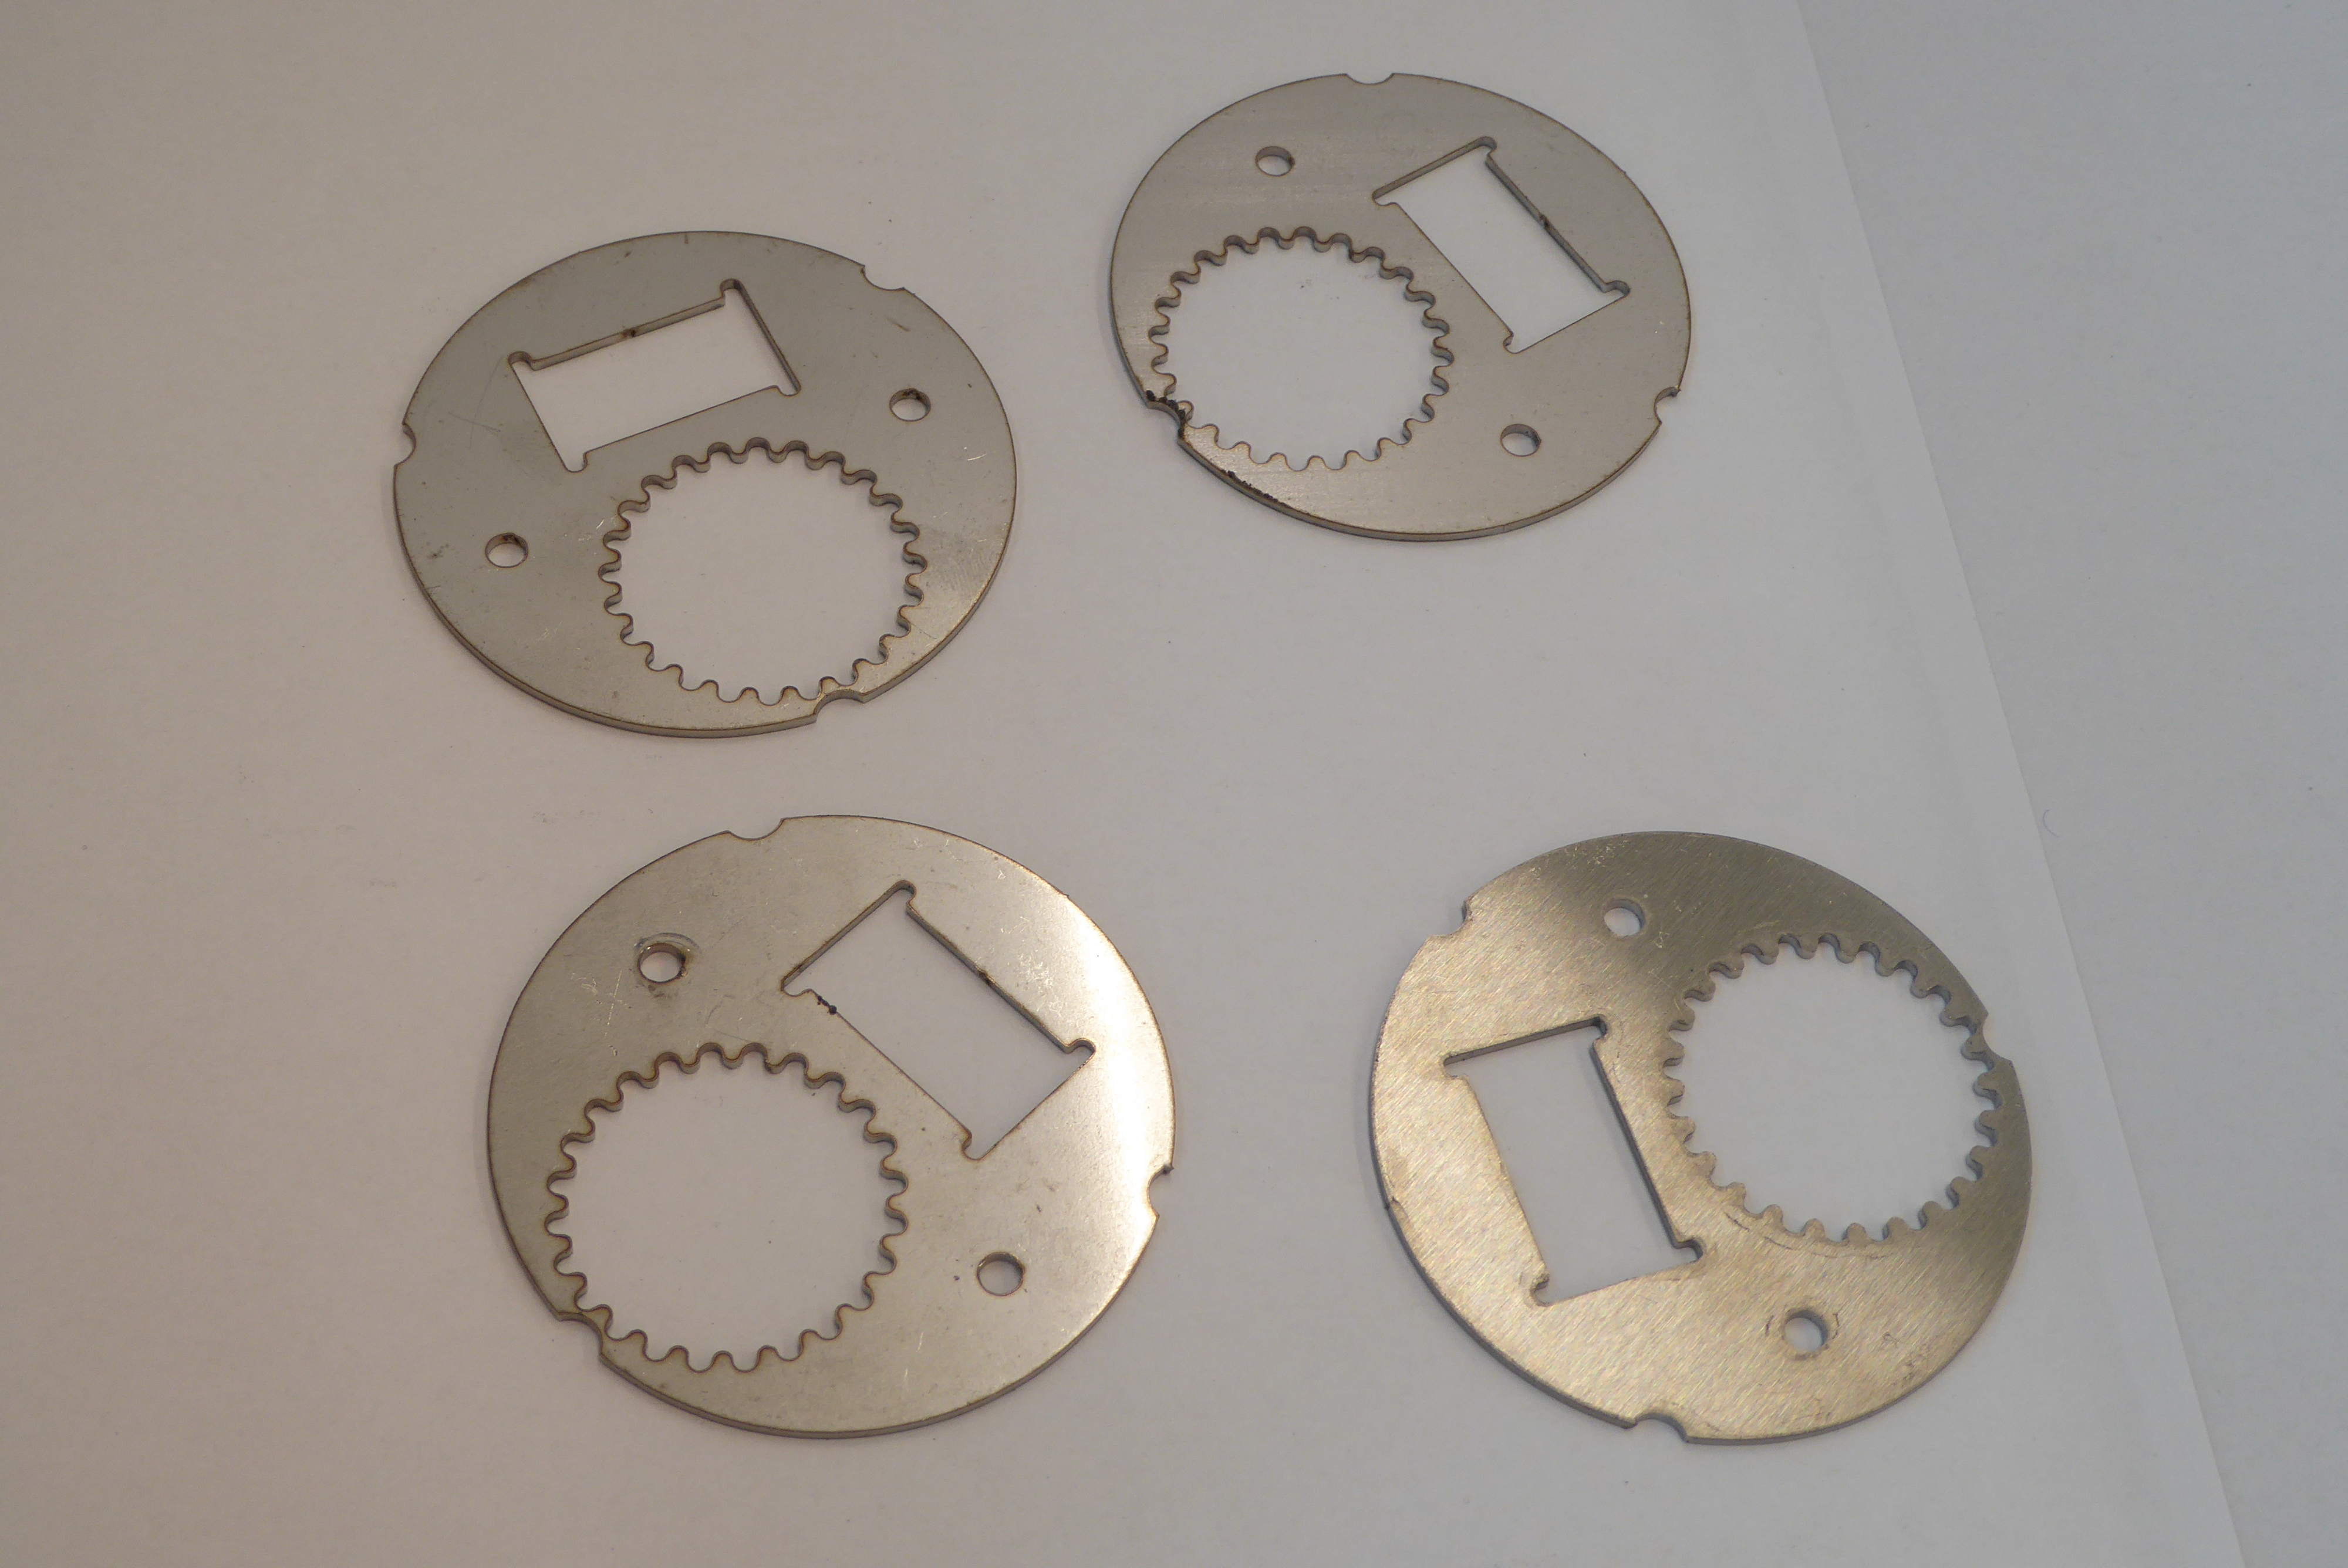
Label: Bottle Opener - Inlay